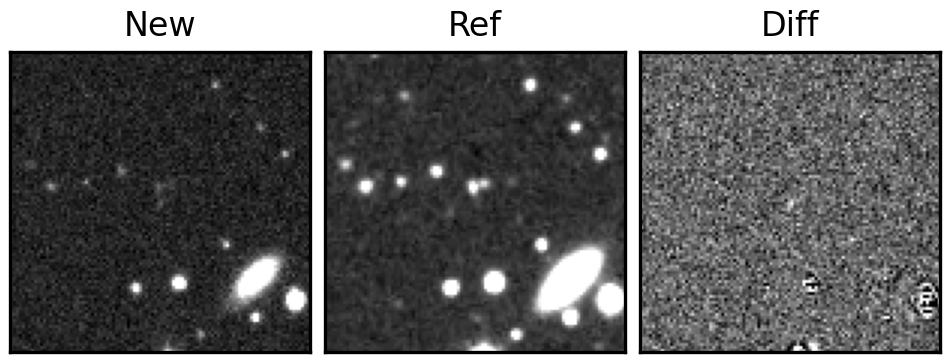
Label: real